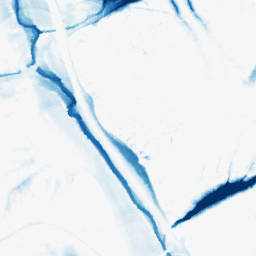
Category: morphological
Decomposition family: morphological_ellipse
Decomposition parameters: operation: closing
width: 30
height: 50
Upsampling method: regularized
Upsampling parameters: scale: 4
lambda_reg: 0.01
Upsampling scale: 4